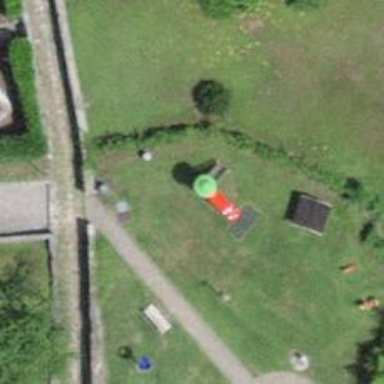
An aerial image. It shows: Playground area for leisure activities on the land.